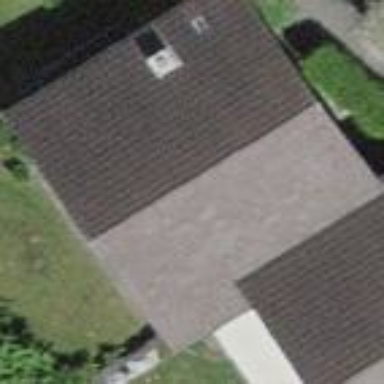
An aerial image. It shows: Semi-detached house.